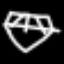
Label: diamond